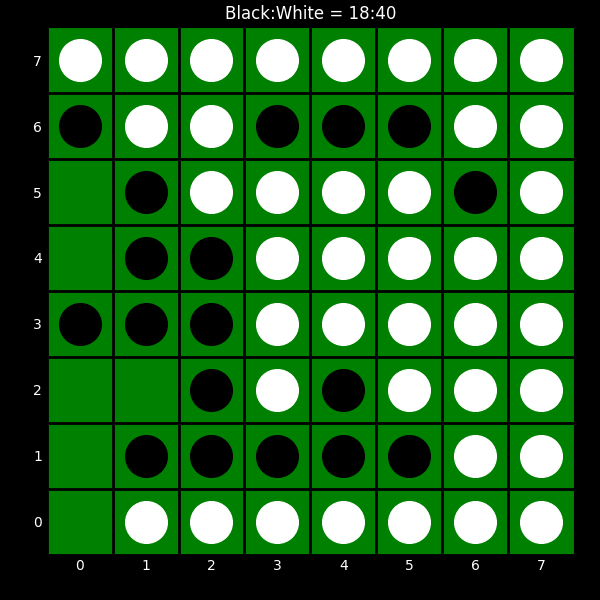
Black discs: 18
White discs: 40